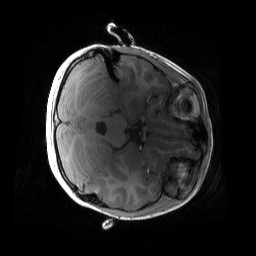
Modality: T1w
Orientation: axial
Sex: female
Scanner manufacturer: siemens
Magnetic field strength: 3 T
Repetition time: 1.9 s
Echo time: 0.00243 s